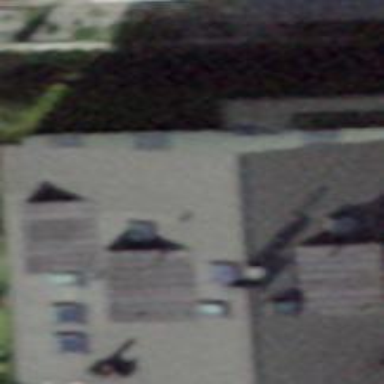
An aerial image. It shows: View of apartment building.